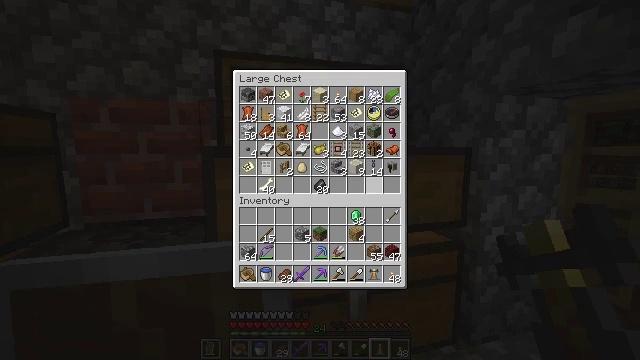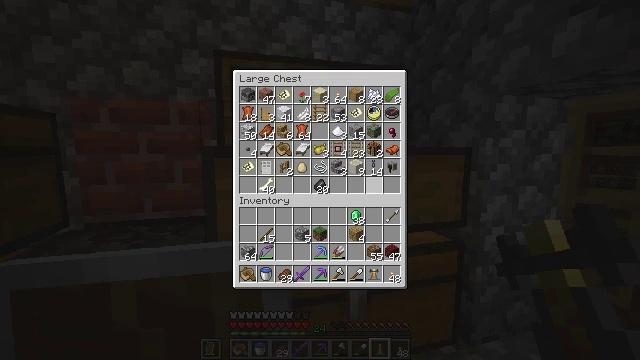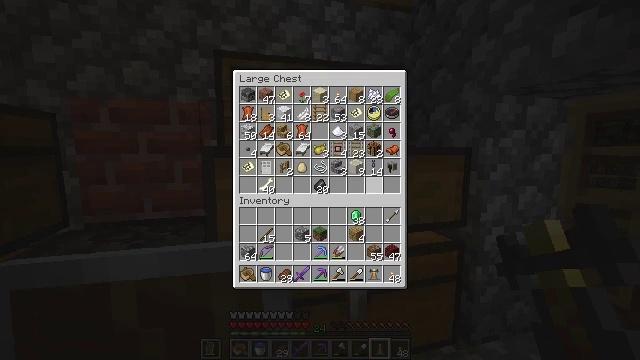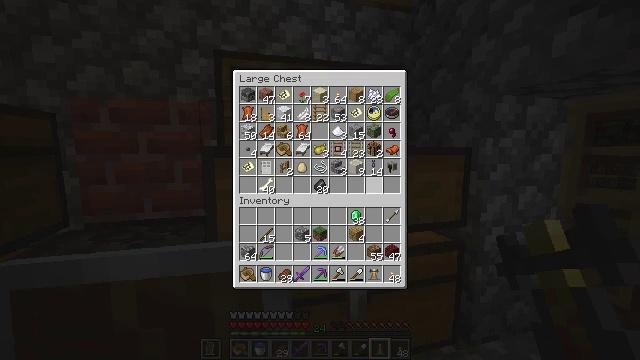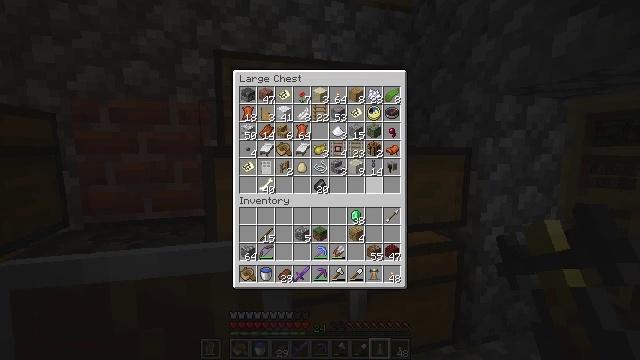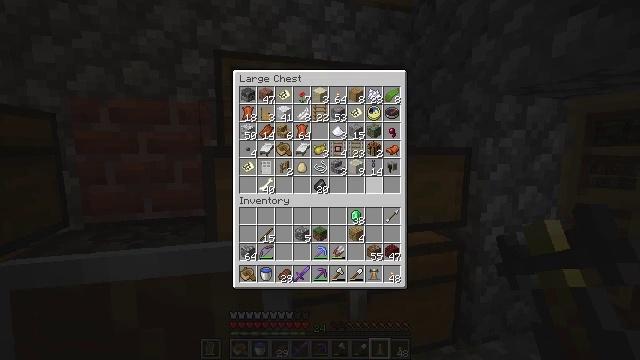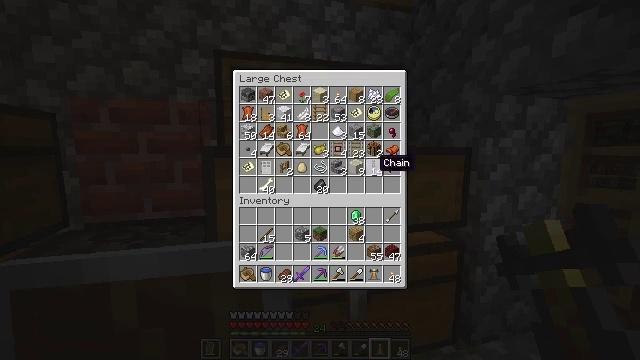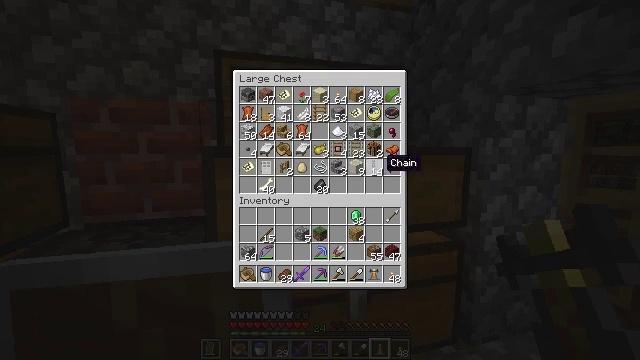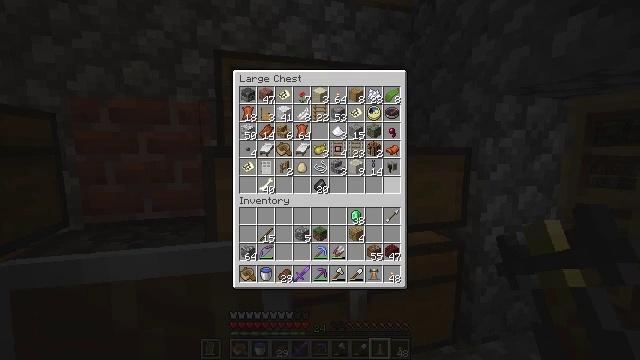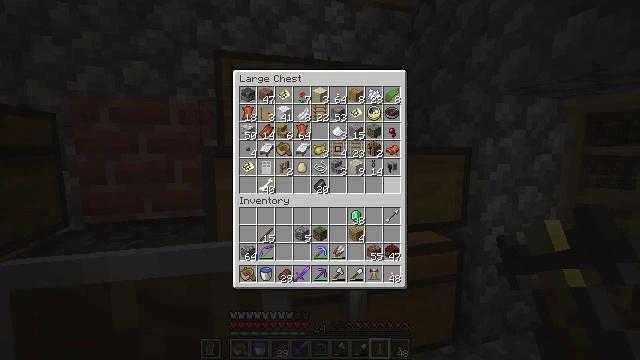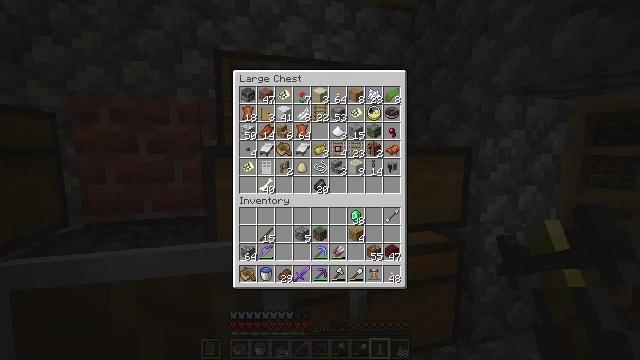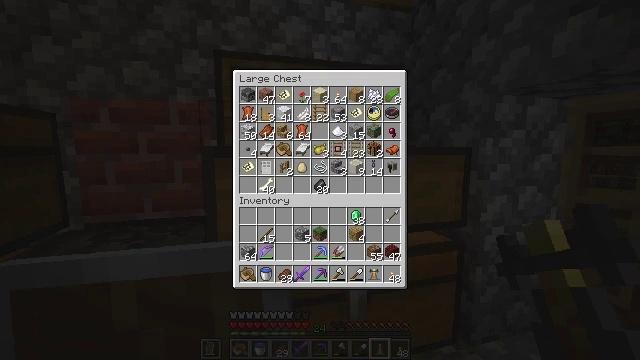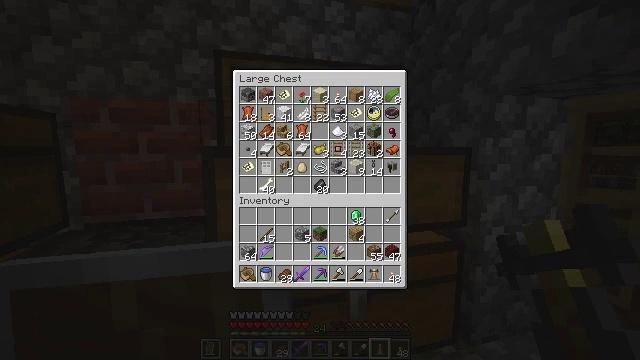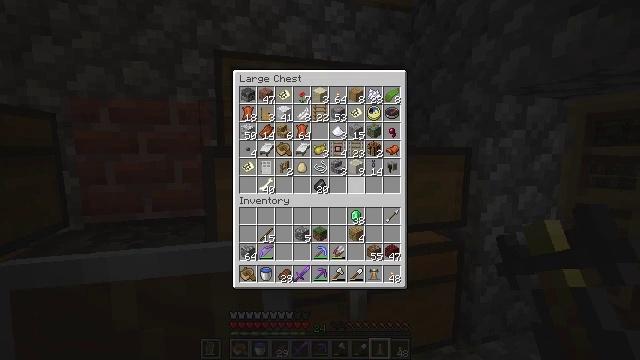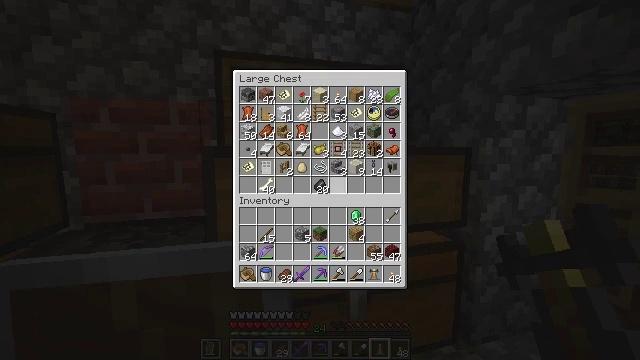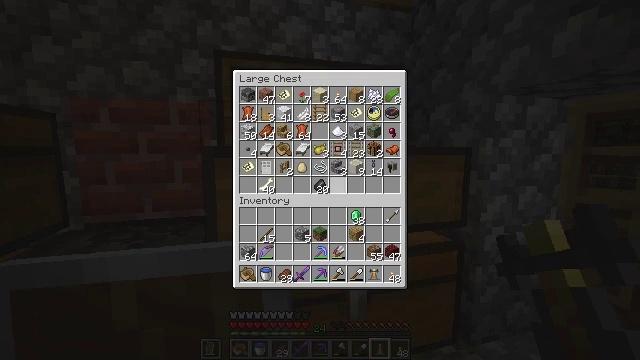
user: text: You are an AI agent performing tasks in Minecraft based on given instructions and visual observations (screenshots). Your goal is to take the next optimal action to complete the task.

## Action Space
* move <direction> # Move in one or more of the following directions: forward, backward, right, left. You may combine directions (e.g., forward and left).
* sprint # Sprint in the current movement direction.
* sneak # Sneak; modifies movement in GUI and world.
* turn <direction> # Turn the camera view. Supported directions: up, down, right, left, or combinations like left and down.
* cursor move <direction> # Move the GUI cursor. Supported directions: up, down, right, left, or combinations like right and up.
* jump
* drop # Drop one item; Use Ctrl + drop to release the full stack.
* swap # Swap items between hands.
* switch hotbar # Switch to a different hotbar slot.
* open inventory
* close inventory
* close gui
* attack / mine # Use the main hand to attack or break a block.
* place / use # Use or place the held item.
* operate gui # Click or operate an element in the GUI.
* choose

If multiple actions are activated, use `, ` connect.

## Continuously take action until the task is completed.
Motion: motion action
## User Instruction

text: Craft a fletching table at the crafting bench.
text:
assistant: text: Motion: no_op
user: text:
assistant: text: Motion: no_op
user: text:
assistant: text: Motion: no_op
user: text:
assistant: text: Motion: no_op
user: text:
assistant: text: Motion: no_op
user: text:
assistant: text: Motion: turn up
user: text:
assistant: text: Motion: turn right
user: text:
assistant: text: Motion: turn right and down
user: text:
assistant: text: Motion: turn down
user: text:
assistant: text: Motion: turn left
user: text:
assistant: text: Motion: no_op
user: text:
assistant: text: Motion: no_op
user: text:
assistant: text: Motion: no_op
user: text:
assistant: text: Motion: turn left
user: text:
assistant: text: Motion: turn left
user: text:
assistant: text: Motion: no_op
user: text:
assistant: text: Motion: no_op
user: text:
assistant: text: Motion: no_op
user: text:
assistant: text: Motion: no_op
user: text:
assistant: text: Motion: no_op
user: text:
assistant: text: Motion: no_op
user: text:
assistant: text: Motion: attack / mine
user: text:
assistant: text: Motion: attack / mine
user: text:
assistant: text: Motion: no_op
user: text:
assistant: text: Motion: turn down
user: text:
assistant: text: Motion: turn right and down
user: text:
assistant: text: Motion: turn down
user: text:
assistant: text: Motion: no_op
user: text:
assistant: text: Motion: no_op
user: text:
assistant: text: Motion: no_op